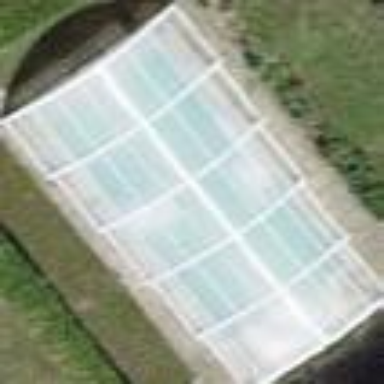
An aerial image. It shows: Swimming pool located in leisure land.